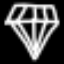
Label: diamond